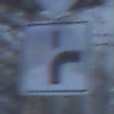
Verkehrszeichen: VerlaufVorfahrtsstrasse8
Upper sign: Vorfahrtsstrasse
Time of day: Midday
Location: Outdoor (Nature)
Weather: Overcast
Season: Winter
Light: Natural